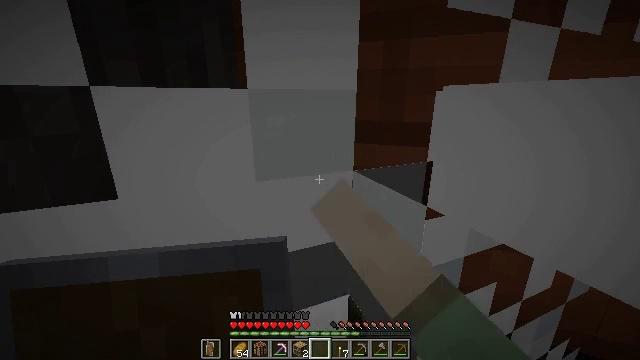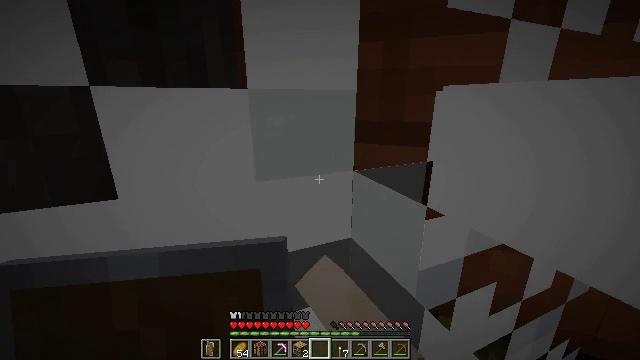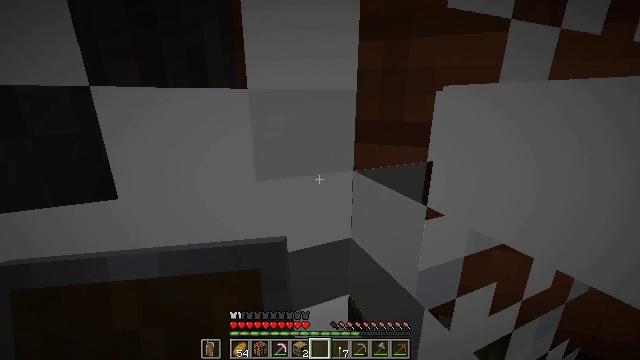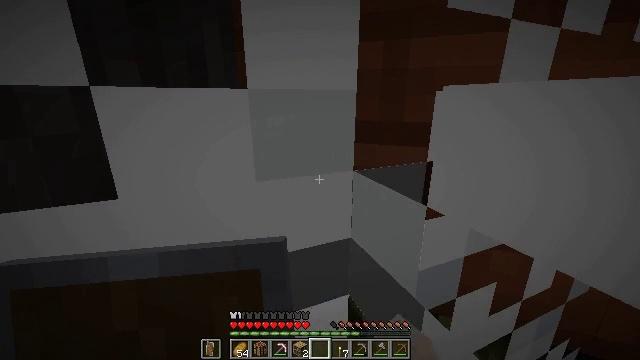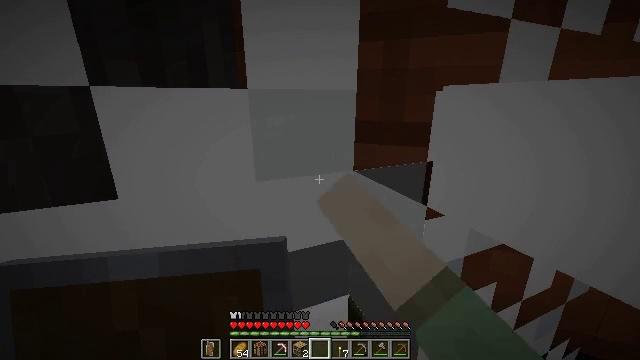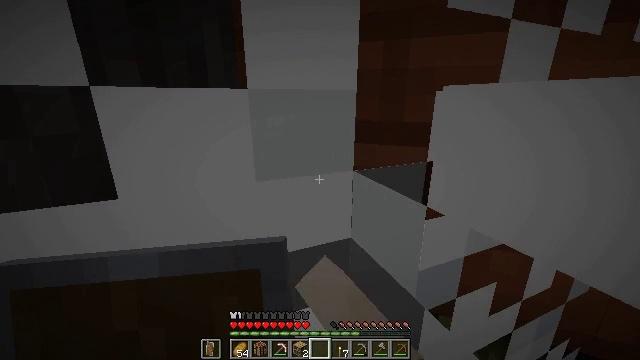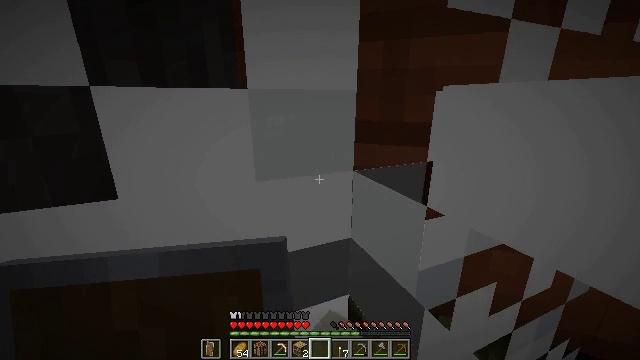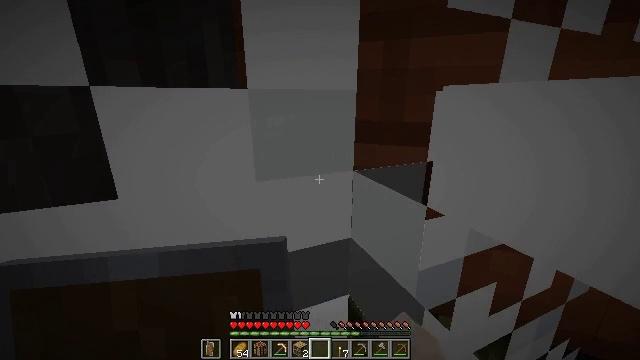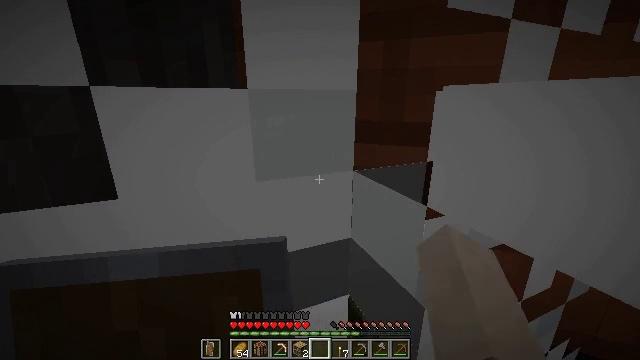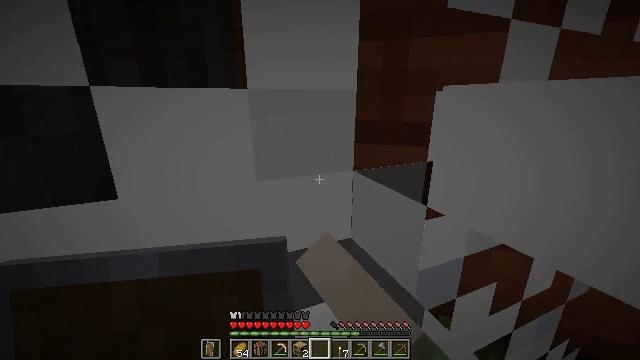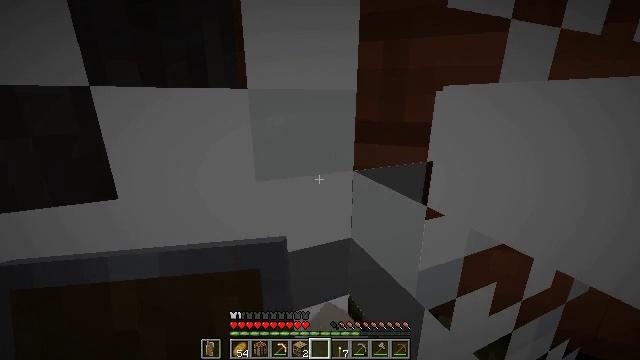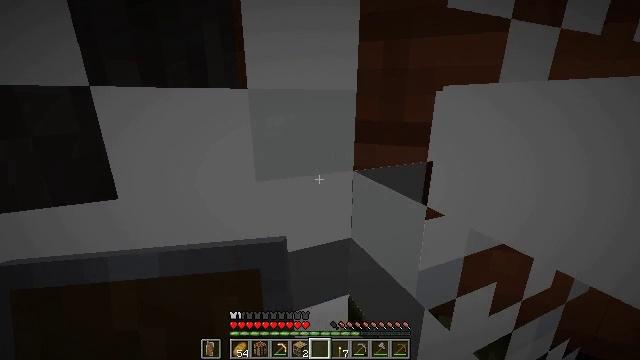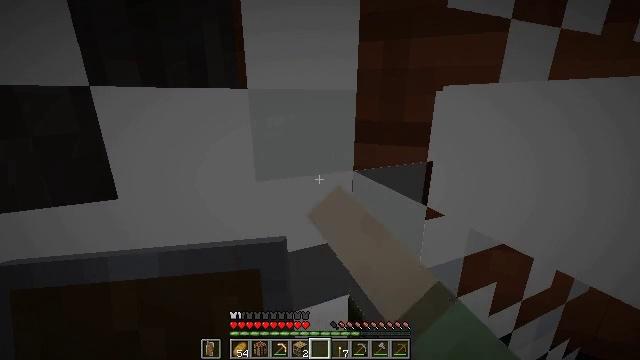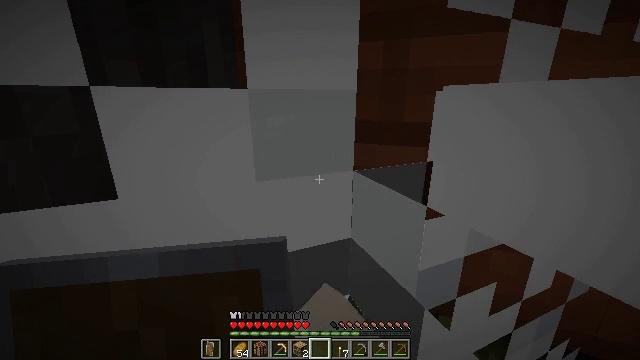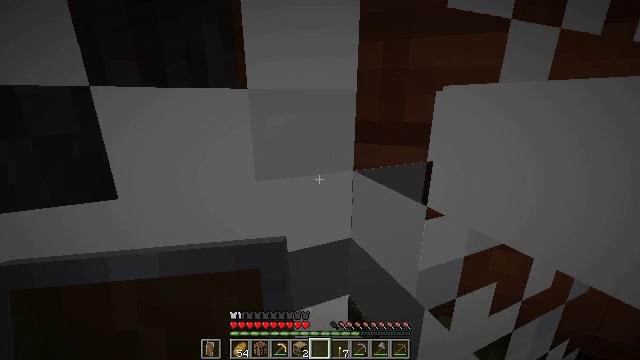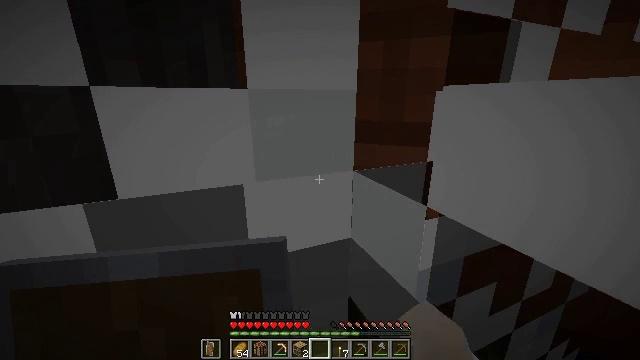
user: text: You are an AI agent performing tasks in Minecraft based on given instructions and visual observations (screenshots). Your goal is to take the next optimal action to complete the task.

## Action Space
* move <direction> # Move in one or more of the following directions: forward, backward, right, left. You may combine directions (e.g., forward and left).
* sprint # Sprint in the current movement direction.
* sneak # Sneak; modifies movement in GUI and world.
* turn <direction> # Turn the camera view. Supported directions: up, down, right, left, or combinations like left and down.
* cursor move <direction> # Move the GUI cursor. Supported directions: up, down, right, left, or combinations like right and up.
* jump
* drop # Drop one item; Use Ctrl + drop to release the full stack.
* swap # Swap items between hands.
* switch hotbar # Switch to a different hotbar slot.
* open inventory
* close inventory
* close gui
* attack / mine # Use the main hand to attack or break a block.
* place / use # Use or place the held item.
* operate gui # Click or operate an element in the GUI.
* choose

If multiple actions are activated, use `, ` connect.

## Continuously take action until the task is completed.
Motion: motion action
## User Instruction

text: Collect books by breaking the bookshelf.
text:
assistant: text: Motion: attack / mine
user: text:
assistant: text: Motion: attack / mine
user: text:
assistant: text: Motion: attack / mine
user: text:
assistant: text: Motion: attack / mine
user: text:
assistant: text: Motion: attack / mine
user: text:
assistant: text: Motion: attack / mine
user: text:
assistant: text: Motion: attack / mine
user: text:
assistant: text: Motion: attack / mine
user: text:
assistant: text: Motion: attack / mine
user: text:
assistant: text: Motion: attack / mine
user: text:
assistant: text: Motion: attack / mine
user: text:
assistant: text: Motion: attack / mine
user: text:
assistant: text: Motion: attack / mine
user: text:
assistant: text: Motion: attack / mine
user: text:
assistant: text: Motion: attack / mine
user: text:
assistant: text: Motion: attack / mine
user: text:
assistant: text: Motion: attack / mine
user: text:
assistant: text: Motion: attack / mine
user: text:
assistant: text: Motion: attack / mine
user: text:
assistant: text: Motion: attack / mine
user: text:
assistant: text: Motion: attack / mine
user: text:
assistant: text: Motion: attack / mine
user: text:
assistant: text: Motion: attack / mine
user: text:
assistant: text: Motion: attack / mine
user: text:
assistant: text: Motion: attack / mine
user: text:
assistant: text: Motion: attack / mine
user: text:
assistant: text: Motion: attack / mine
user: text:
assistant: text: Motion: attack / mine
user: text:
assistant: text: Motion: attack / mine
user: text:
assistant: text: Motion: attack / mine